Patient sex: F
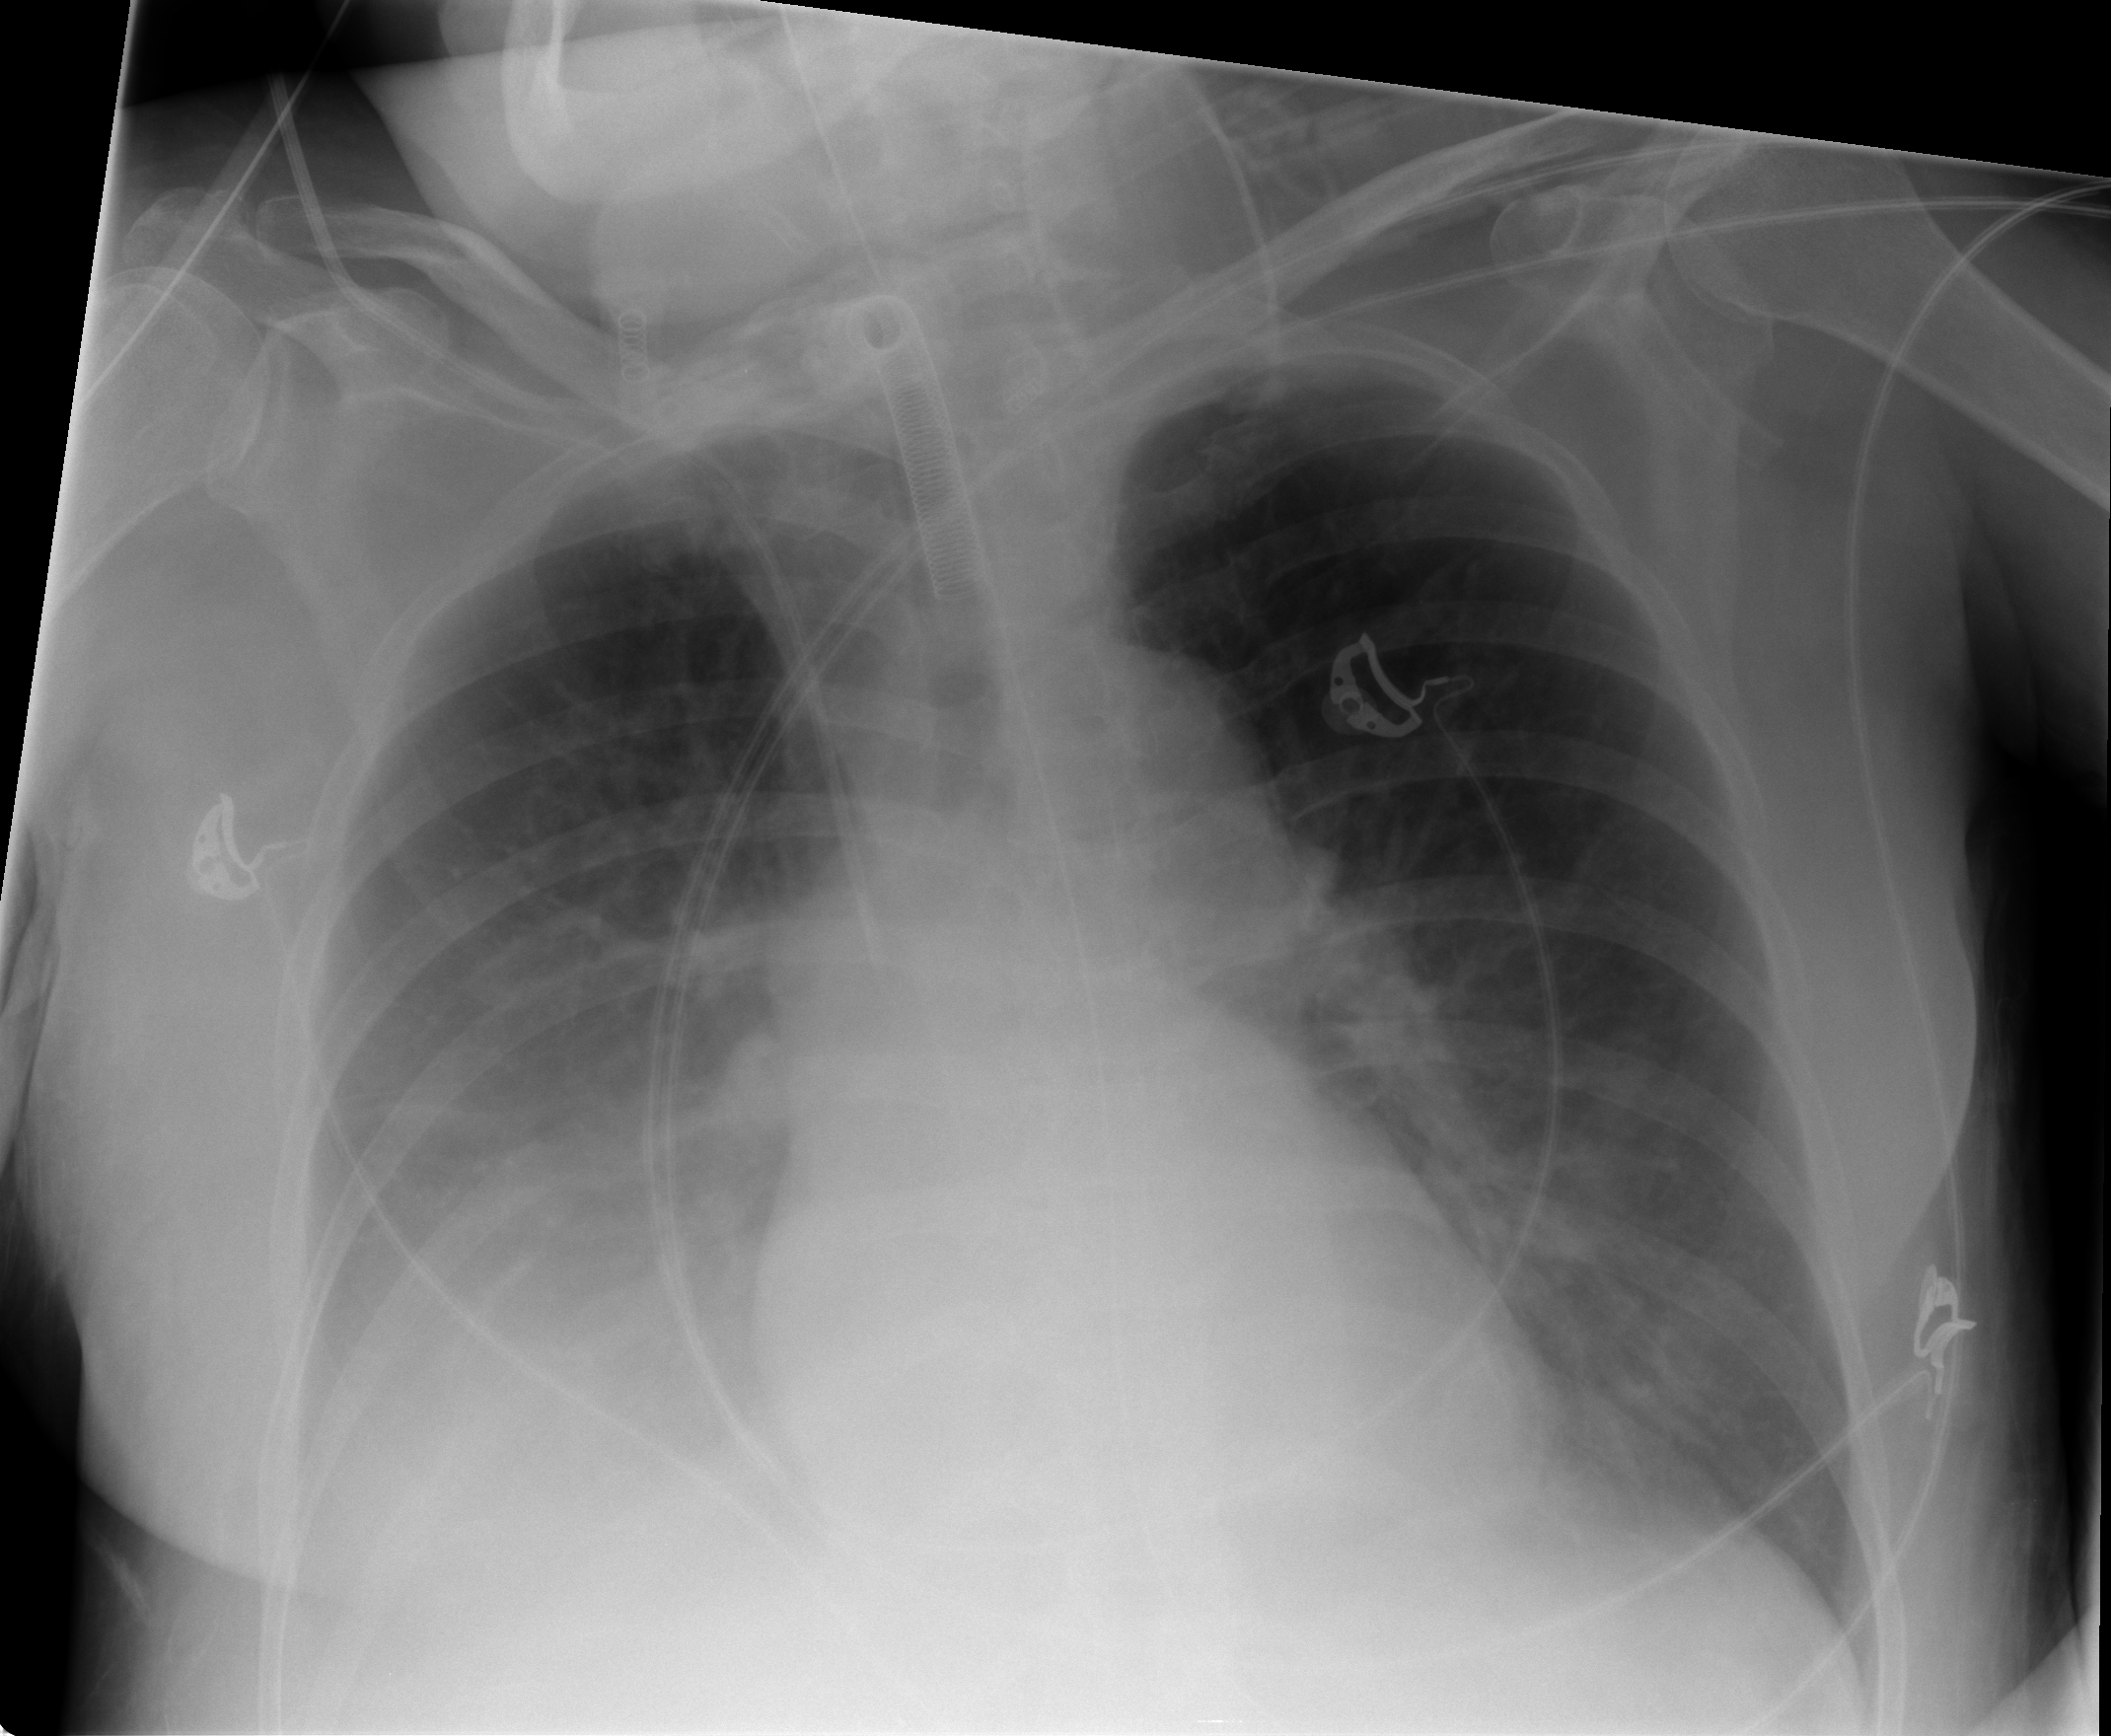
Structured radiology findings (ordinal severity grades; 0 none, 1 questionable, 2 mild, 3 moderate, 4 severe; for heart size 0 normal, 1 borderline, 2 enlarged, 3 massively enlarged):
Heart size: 0
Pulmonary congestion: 0
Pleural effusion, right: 3
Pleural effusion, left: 0
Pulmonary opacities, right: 0
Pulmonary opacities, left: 0
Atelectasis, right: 3
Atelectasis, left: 0